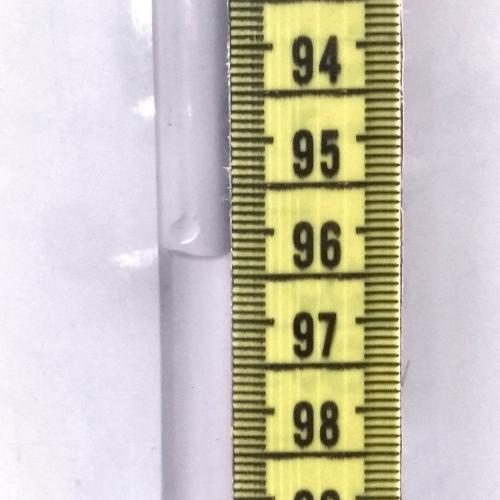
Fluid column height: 96.3 cm